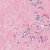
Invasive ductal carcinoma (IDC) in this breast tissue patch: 1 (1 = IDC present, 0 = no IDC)